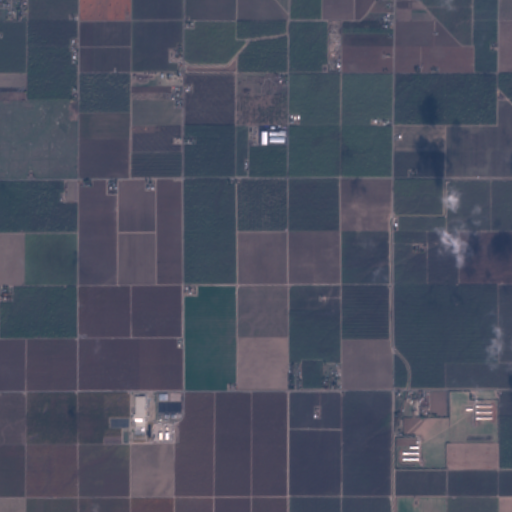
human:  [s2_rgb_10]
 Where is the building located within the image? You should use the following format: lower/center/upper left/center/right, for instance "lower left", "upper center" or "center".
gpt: The building is located in the lower of the image.
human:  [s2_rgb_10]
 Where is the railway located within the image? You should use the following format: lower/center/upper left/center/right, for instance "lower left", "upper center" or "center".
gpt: The railway is located in the lower left of the image.
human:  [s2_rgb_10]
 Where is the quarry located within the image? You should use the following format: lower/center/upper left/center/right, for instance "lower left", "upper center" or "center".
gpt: There is no quarry in the image.